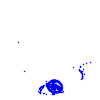
Particle: electron